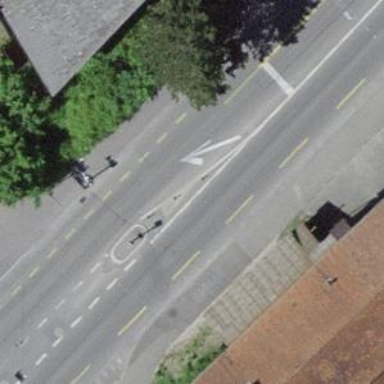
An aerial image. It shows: Traffic calming island.